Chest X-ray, PA view. Patient: 48 years old, sex M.
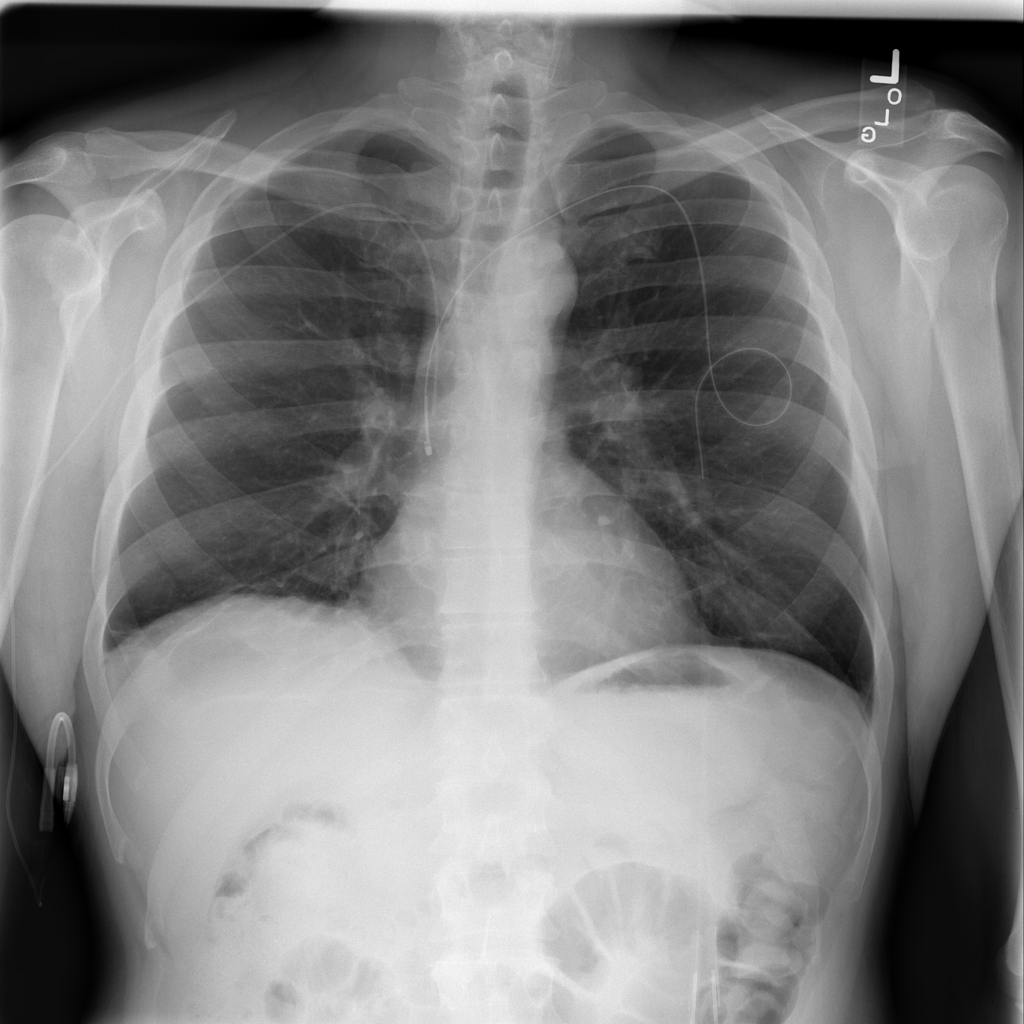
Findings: Atelectasis, Infiltration